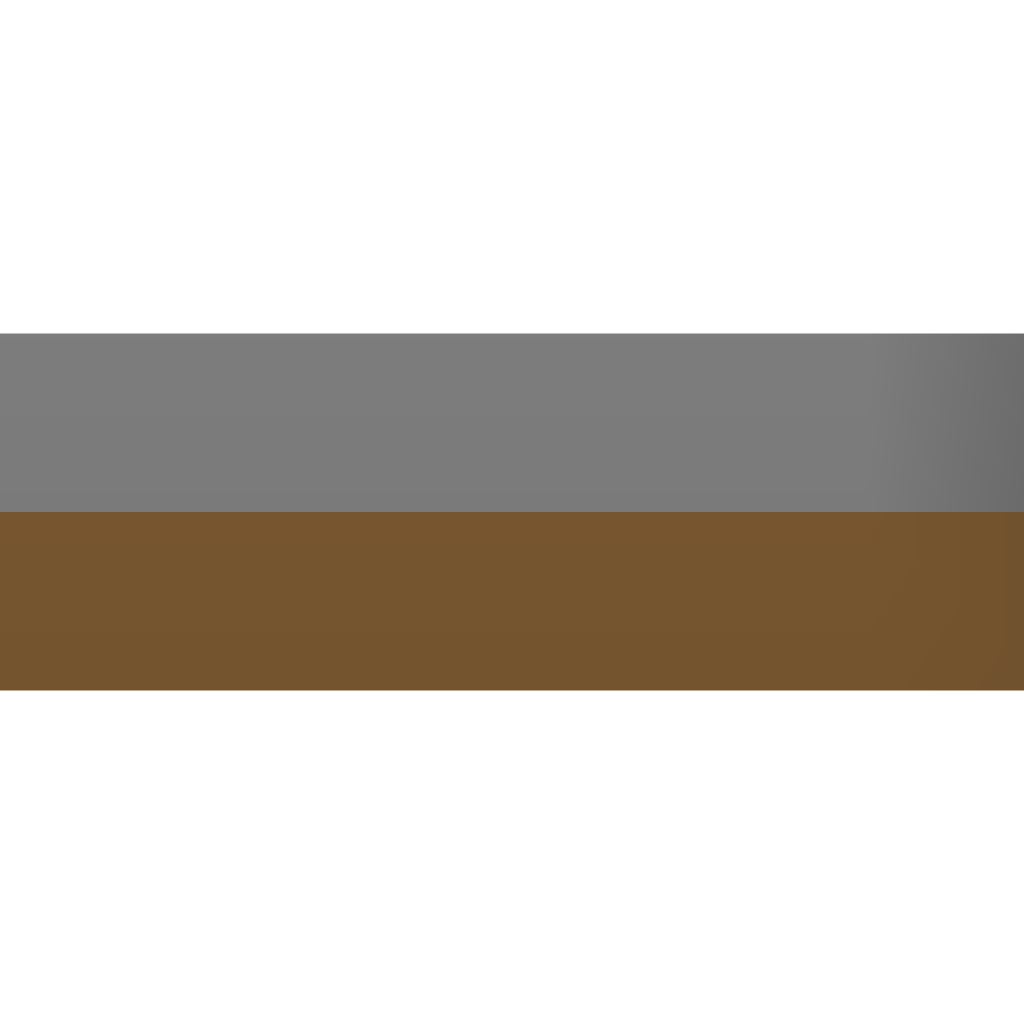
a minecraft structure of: Big House bad low quality